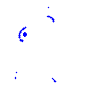
Particle: proton